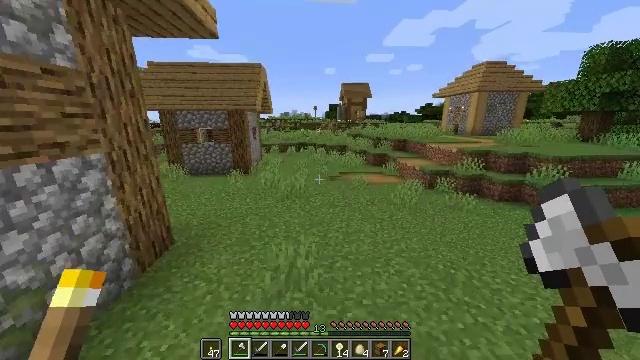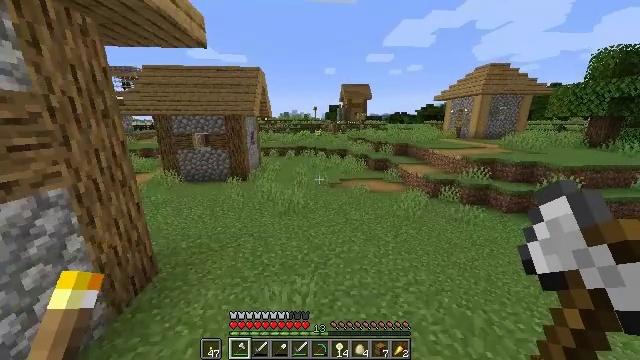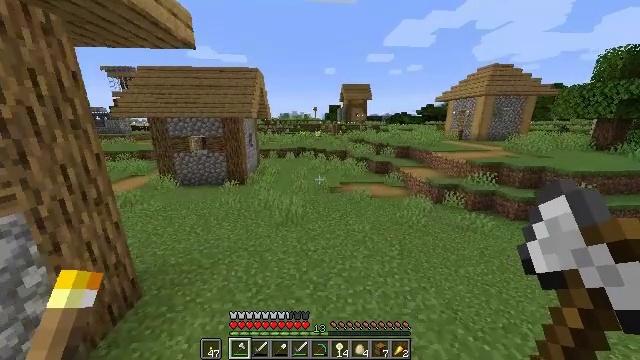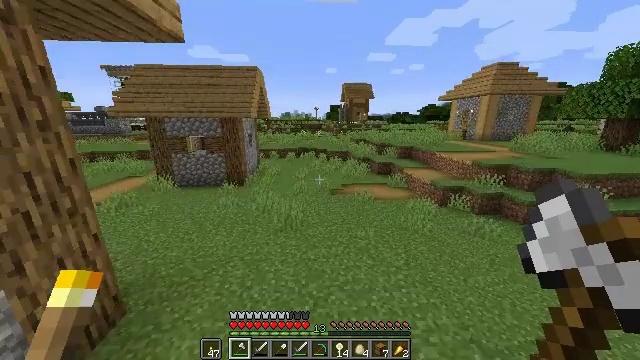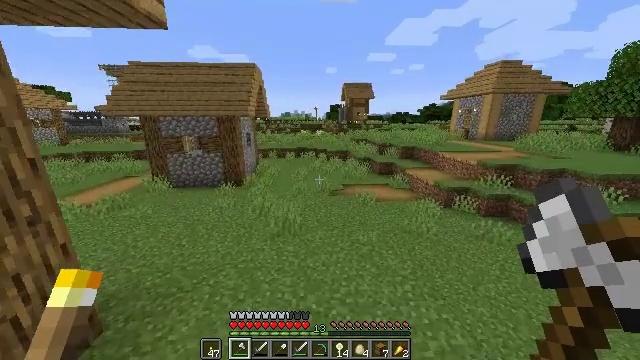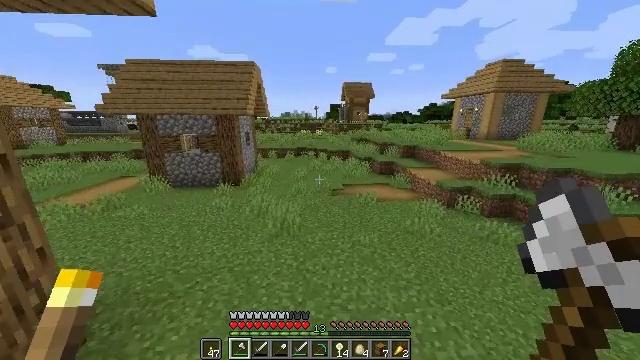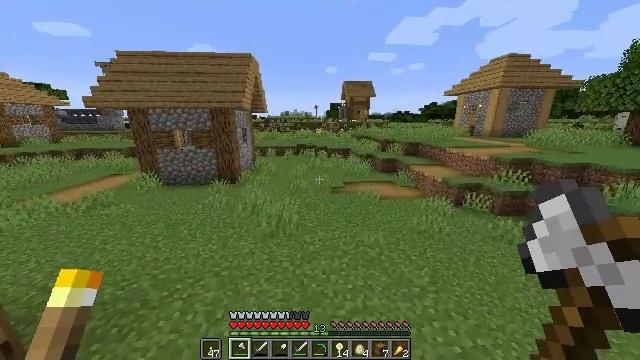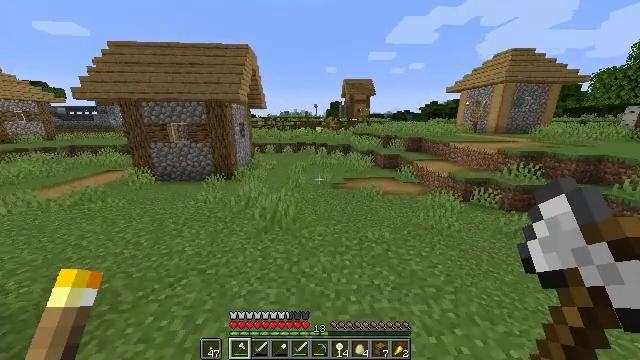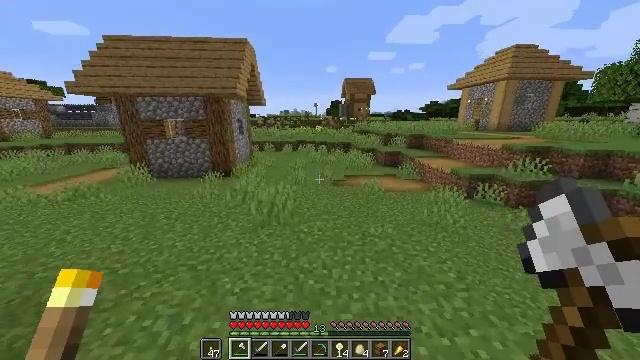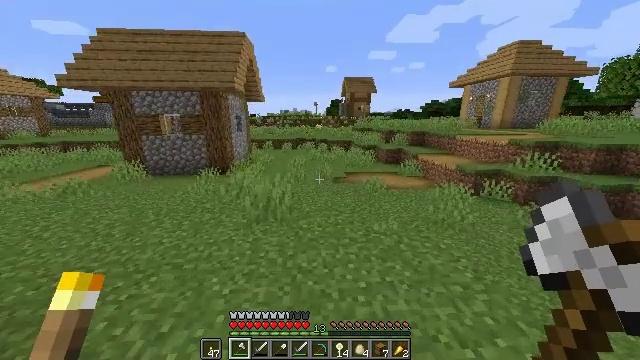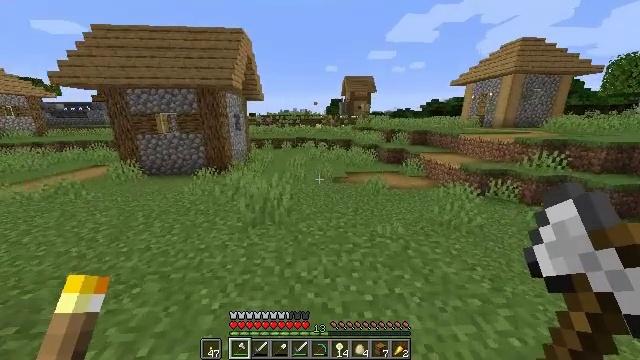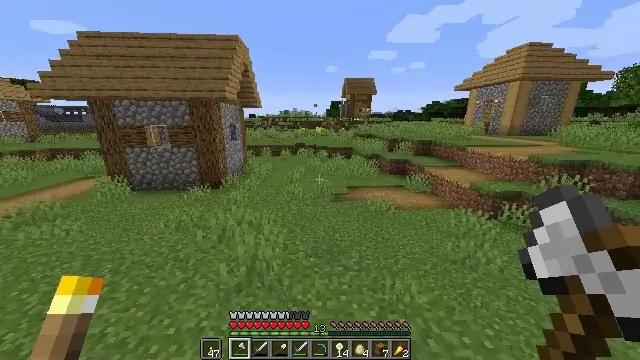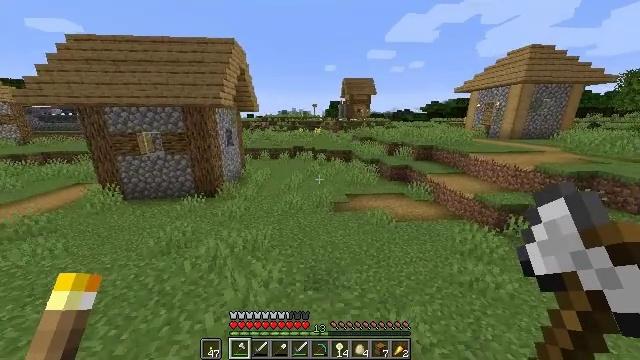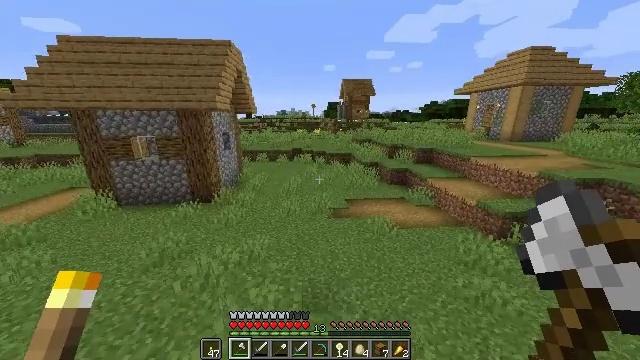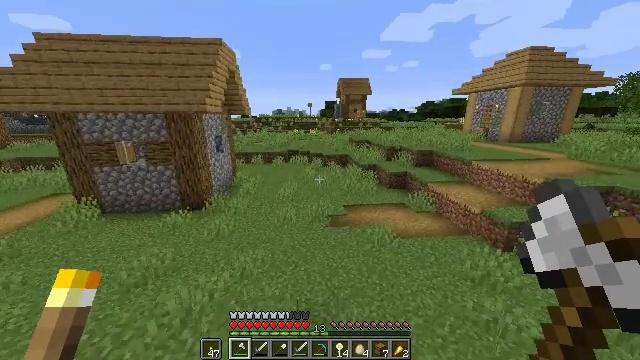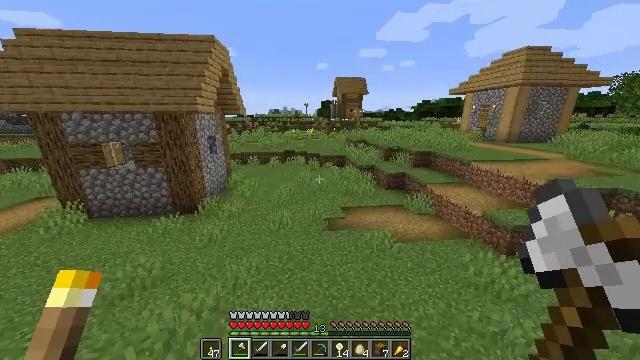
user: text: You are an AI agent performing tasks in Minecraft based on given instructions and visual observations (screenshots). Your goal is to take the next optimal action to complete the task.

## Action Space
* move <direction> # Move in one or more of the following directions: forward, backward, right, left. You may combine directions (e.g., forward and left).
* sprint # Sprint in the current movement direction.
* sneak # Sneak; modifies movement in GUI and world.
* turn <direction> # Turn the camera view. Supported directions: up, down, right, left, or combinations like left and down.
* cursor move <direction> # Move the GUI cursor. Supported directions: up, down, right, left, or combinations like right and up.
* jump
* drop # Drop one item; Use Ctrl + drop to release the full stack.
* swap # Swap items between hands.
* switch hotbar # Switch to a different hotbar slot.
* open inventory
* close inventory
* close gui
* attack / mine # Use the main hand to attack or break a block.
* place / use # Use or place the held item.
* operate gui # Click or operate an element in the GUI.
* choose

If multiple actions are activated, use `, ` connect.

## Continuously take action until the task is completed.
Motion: motion action
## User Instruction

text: Collect carrots by breaking the crop.
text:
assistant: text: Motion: move forward, sprint, jump
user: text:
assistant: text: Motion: move forward, jump
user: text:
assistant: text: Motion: move forward, jump
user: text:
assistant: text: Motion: move forward, jump
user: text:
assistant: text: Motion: move forward, jump
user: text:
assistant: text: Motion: move forward, jump
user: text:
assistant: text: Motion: move forward, jump
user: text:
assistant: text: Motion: move forward, jump
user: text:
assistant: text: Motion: move forward, jump
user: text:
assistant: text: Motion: move forward, sprint, jump
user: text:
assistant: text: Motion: move forward, sprint, jump
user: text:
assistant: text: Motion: move forward, sprint, jump
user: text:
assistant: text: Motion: move forward, sprint, jump
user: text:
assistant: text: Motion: move forward, sprint, jump
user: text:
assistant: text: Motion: move forward, jump
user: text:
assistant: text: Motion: move forward, turn right, jump
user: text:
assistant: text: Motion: move forward, turn right, jump
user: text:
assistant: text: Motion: move forward, jump
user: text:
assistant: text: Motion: move forward, jump
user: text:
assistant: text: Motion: move forward, jump
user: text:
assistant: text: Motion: move forward, sprint, jump
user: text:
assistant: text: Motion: move forward, sprint, jump
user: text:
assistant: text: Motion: move forward, sprint, jump
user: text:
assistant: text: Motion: move forward, sprint, jump
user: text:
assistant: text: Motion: move forward, sprint, jump
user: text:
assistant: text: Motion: move forward, jump
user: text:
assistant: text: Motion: move forward, jump
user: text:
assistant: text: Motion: move forward, jump
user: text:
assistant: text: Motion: move forward, jump
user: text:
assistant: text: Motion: move forward, jump